Question: I'm trying to add a box shadow on two inputs next to each other, but the shadows are overlapping the inputs.
I've tried to add a 'position: relative' and 'z-index' to the inputs, but then the shadow overlap the input with the lowest z-index.
Is there a way to prevent the shadow from overlapping the other input next to it?
'''
<form method="post">
<input name="email" type="text" >
<input name="send" type="submit">
</form>
'''
'''
.email {
height:45px;
width: 395px;
float: left;
box-shadow: 0 0 40px 6px rgba(0,0,0,0.65);
-webkit-appearance: none;
}
.search {
height: 45px;
width: 60px;
float: right;
box-shadow: 0 0 40px 6px rgba(0,0,0,0.65);
cursor: pointer;
-webkit-appearance: none;
}
'''
Here is an example of what i mean:

Thanks :)
- Jesper
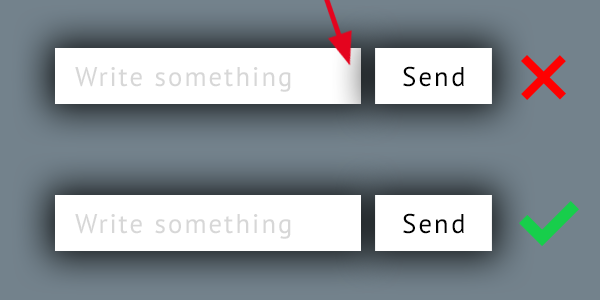
Answer: You have to wrap the two inputs into divs :
'''
<form method="post">
<div class="input--email">
<input name="email" type="text" class="email">
</div>
<div class="input--search">
<input name="send" type="submit" class="search">
</div>
</form>
'''
And give them the same shadows :
'''
.input--email, .input--search {
float: left;
box-shadow: 0 0 40px 6px rgba(0,0,0,0.65);
height: 45px;
}
.input--email{
width: 395px;
}
.input--search{
margin-left: 15px;
width: 60px;
}
.email, .search {
width: 100%;
height: 100%;
position: relative;
-webkit-appearance: none;
}
.search {
cursor: pointer;
}
'''
Here is a fiddle : <URL>